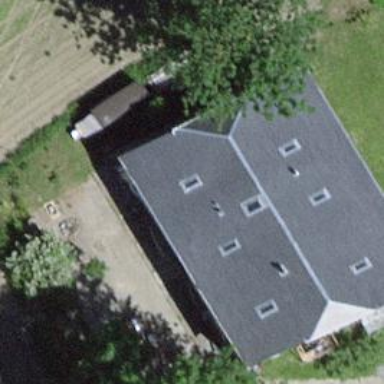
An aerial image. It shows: Detached building with half-hipped roof oriented along its length.